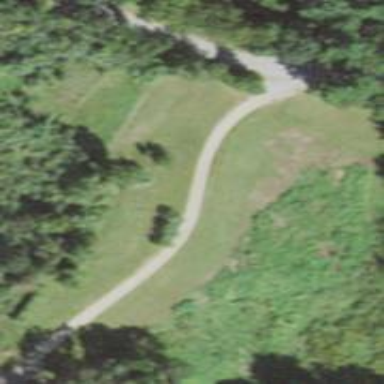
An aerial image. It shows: Residential driveway used as service road.